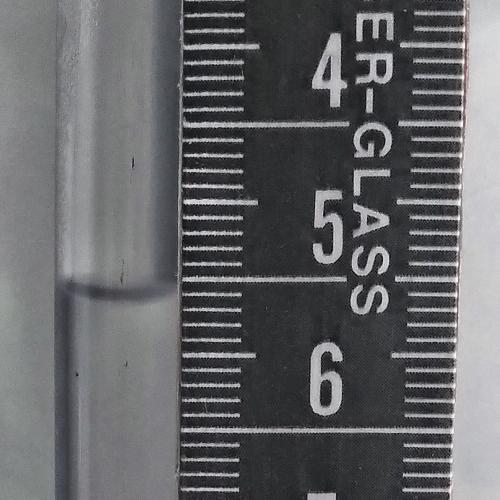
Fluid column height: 5.6 cm